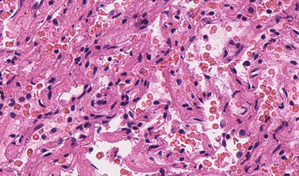
Tumor epithelial tissue: no
Tumor-associated stroma tissue: no
Normal tissue: yes